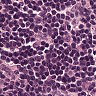
Metastatic tissue present: no